Question: I want to create a responsive website.
If the browser is mobile sized, the content should be displayed with an iPhone Style List View
If the browser is desktop sized, the content should be displayed with tabs:

I don't want to use separate files for Mobile/Desktop. I want it to be responsive.
---
---
---
Here is some of the research I have done.
A pure CSS solution would be the best, as CSS offers media queries which makes it easy to switch between layouts. <URL>.
(<URL>
- <URL>
<URL>, I have tried to combine Jquery Mobile and Jquery Ui. Enquire.Js is used to call the necessary library depending on screen.
When a library is called, it will alter the dom structure. So the unneeded library has to be removed, otherwise if the user re-sizes the browser (i.e. switches between mobile desktop), the unused library will break cause conflicts for the called library.
In my fiddle, I have tried to do this, but it doesn't seem to work:
'''
$(document).ready(function() {
enquire.register("screen and (max-width: 600px)", function() {
$('script[src~="jquery-ui.js"]').remove();
$('link[rel=stylesheet][href~="jquery-ui.css"]').remove();
$('head').append('<link rel="stylesheet" href="http://code.jquery.com/mobile/1.0a3/jquery.mobile-1.0a3.min.css" />');
$('head').append('<script src="http://code.jquery.com/mobile/1.2.0/jquery.mobile-1.2.0.min.js"><\/script>');
$("#tabs").tabs("destroy");
}).listen();
enquire.register("screen and (min-width: 601px)", function() {
$('script[src~="jquery.mobile-1.0a3.min.js"]').remove();
$('link[rel=stylesheet][href~="jquery.mobile-1.0a3.min.css"]').remove();
$('head').append('<link rel="stylesheet" href="http://code.jquery.com/ui/1.9.1/themes/base/jquery-ui.css" />');
$('head').append('<script src="http://ajax.googleapis.com/ajax/libs/jqueryui/1.9.1/jquery-ui.min.js"><\/script>');
$("#tabs").tabs();
}).listen();
});
'''
Even though the unused library is removed, it causes conflicts for the new library.
Also, you have to re-size the browser before any of the layouts are called. If the user doesn't re-size the browser, the content will be unstyled.
(<URL>
This attempt is similar to attempt 2, except on page load it stores the DOM in a variable. Then when the user re-sizes the browser, the existing DOM is replaced with the stored DOM. I have followed the method outline <URL>, but it doesn't seem to work. The dom is just removed instead of being replaced.
I would appreciate any helpful with this, as I have been tearing my hair out to find a solution! (I know I have asked a question similar to this, but I felt this new question was different enough to warrant a new post.)
Jquery mobile uses data attributes in the mark up to make the scripts work. I have tried applying these dynamically, so they are only written to the document when the browser is at mobile size. However, when the browser is re-sized, the desktop tabs are still broken.
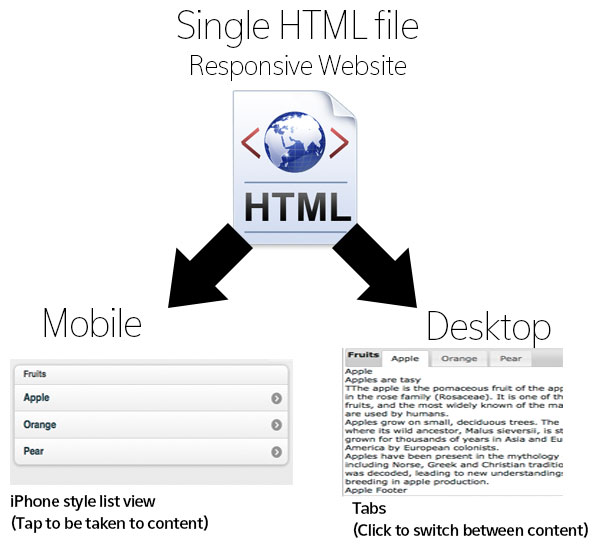
Answer: I dont think there is a need for reinventing the wheel here. Responsive Design has been around for quite a while and is already taken the web development by storm. That said, I would suggest you can use any of the no. of Responsive frame works works out there you like. My personal favorite and I would suggest to use is the Twitter Bootstrap frame work. It is incredibly smart light weight and easy to use, when you get the hang around the things as to how they work. You don't need to worry just about iPhone and Desktop. Twitter Bootstrap caters to the other devices as well like tables et-al.
Now coming directly to your question as you wanted to show the same tabbed content both on Mobile as well as Desktop, without having two separate html files. Following is what I have put up for you as a sample demo.
I have a simple html file with all the content, It used twitter bootstrap as a responsive frame work.
Please see fiddle, It is too huge(content) to be pasted here :)
Except from Loading bootstrap.css and bootstrap-responsive.css, I need my custom CSS to suit the layout of my page.
The most important part of CSS that actually does the rick here is the media query. I specify the device width and ask the CSS to display in this manner, when this device width has reached. Media Query Syntax is like:
'''
@media (max-width:480px) {
// Custom for device that has width 480px;
}
'''
Now iPhone has a width of 480px for layout and when the device on which my page is being viewed, I want to style my elements to suit the 480px screen.
Here is the custom CSS for the page:
'''
.container {
margin-top: 10px;
}
.ora, .ban, .man{display:none;}
.fruit-content{width:100%;}
li{display:inline-block;width:24%;text-align:center;border-bottom:1px solid #fff;background: #C0C;}
ul.upperul{margin:0 0 0 0px;width:103%;}
.custom-row{border:1px solid green;}
.selected{background: #c0c0c0;}
@media (max-width:480px) {
li{display: block;width: 100%;text-align: left;}
.custom-row{border:1px solid #000000;}
ul.upperul{margin-left: 0px;width:100%;}
}
'''
Now comes the functionality part about switching the tabbed content. I used jQuery with just a few lines of code to set the content in a tabbed Manner:
'''
$(function() {
$("li").live("click" , function() {
$(this).css("background","#c0c0c0").siblings().css("background","#C0C");
$(".des").hide().eq($(this).index()).show();
})
.eq(0).addClass('selected');
});
'''
Finally The whole building block of these pieces is here in a fiddle:
<URL>
The Full screen Result is <URL>, resize your browser and see how the content behaves and responsiveness is achieved.